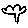
Label: tree